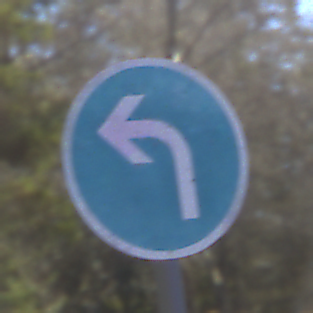
Verkehrszeichen: VorgeschriebeneFahrtrichtungLinks
Umgebung: Outdoor, Nature
Tageszeit: MorningAfternoon
Wetter: Clear
Licht: Natural
Jahreszeit: Winter
Kontrast: HighContrast